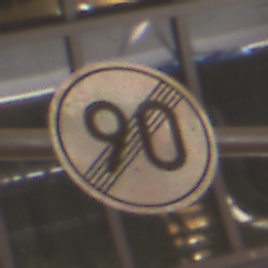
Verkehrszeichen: EndeGeschwindigkeit90
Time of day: NotSpecified
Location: Indoor (Urban)
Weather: NotSpecified
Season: NotSpecified
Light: Artificial